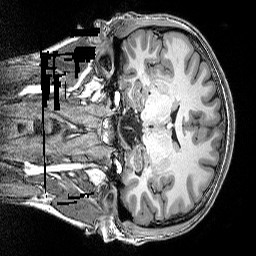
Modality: T1w
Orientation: coronal
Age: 20
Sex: female
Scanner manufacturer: siemens
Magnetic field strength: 3 T
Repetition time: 2.5 s
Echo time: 0.00343 s